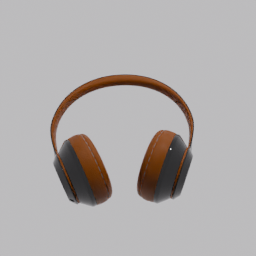
Label: electronics